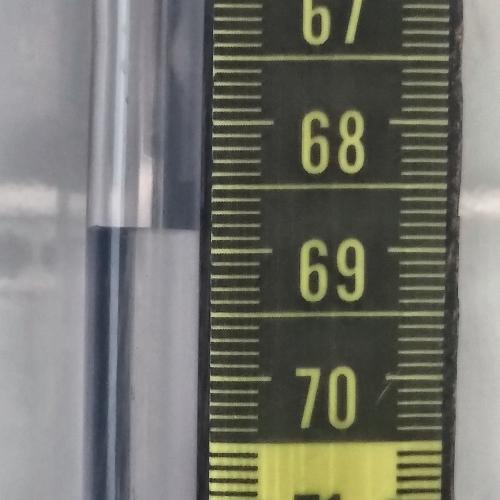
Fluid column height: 68.8 cm